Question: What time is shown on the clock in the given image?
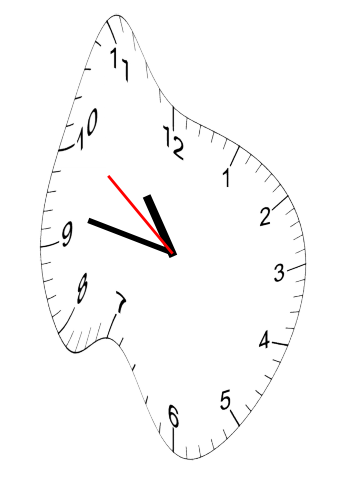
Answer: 10:46:51